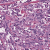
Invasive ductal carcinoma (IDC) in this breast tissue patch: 1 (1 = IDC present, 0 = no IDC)